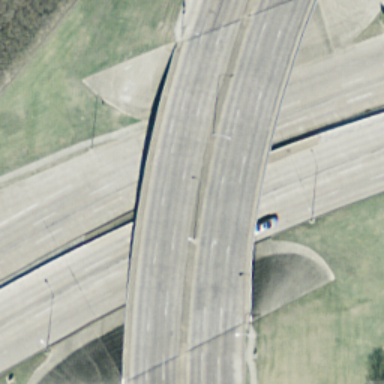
An overpass with a road go across another two roads diagonally .